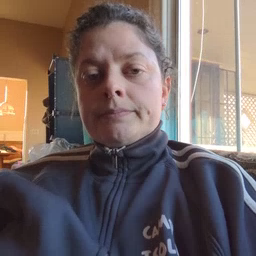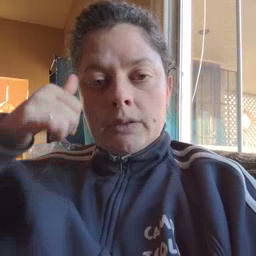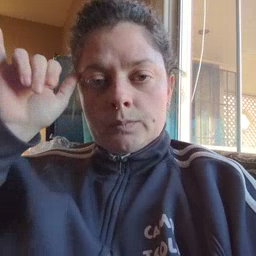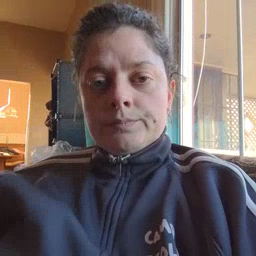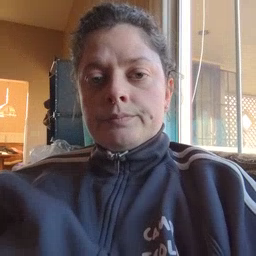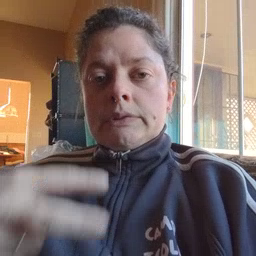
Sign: cow